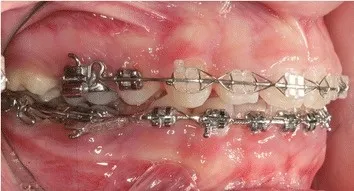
Orthodontic space closure using a retraction elastic chain to close the space between the permanent first molar and the first premolar; a stop was added to the wire to maximize anchorage.
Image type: medical_photograph (oral_photograph)